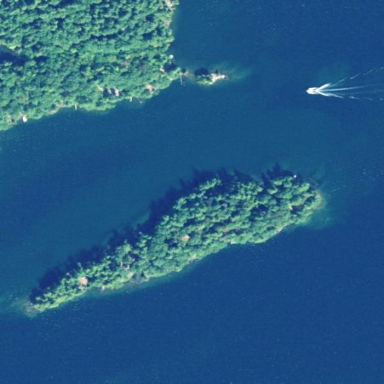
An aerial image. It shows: Camp site located on islet.